Question: Is there any floating point type that stores more digits after the decimal point than 'double' in c++ (or any alternative, which makes 'double' stored more digits)?
I've read that 'long double' is maybe more accurate.
In my program we can zoom into the Mandelbrot set, but after some zoom the picture gets pixelated. I think it is because the length between two complex numbers associated with two neighboring pixels is less than the difference between two consecutive value of double. In the program I used long double.
If it's important, then the processor of my computer is Intel®️ Core™️ i3 CPU M 380 @ 2.53GHz x 4, the computer is 64 bit, the operating system is Ubuntu and the compiler is gcc.

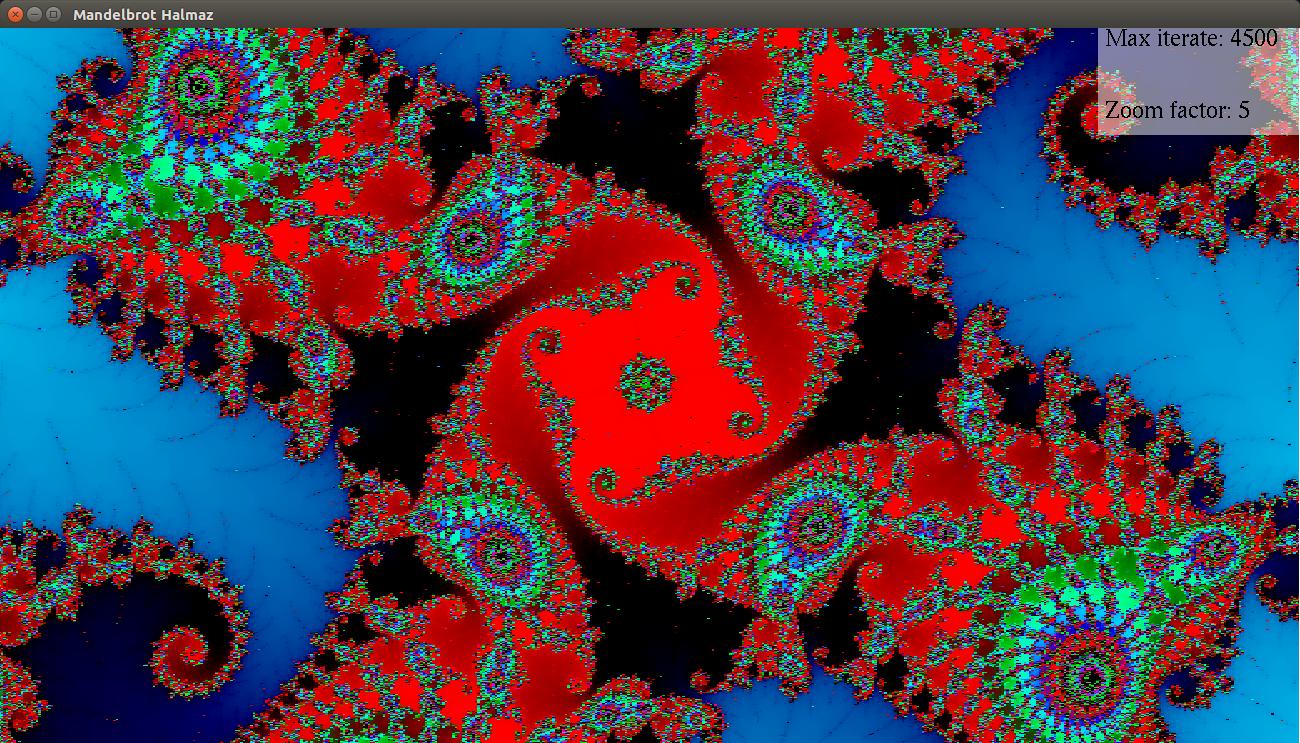
Answer: You should take a look at third party libraries like <URL>.
You can also do it "by hand" but that would be a lot of work. You would have to keep numbers as their string representation and manually make the arithmetic operations yourself.